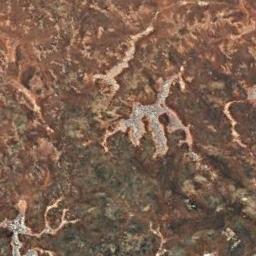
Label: desert